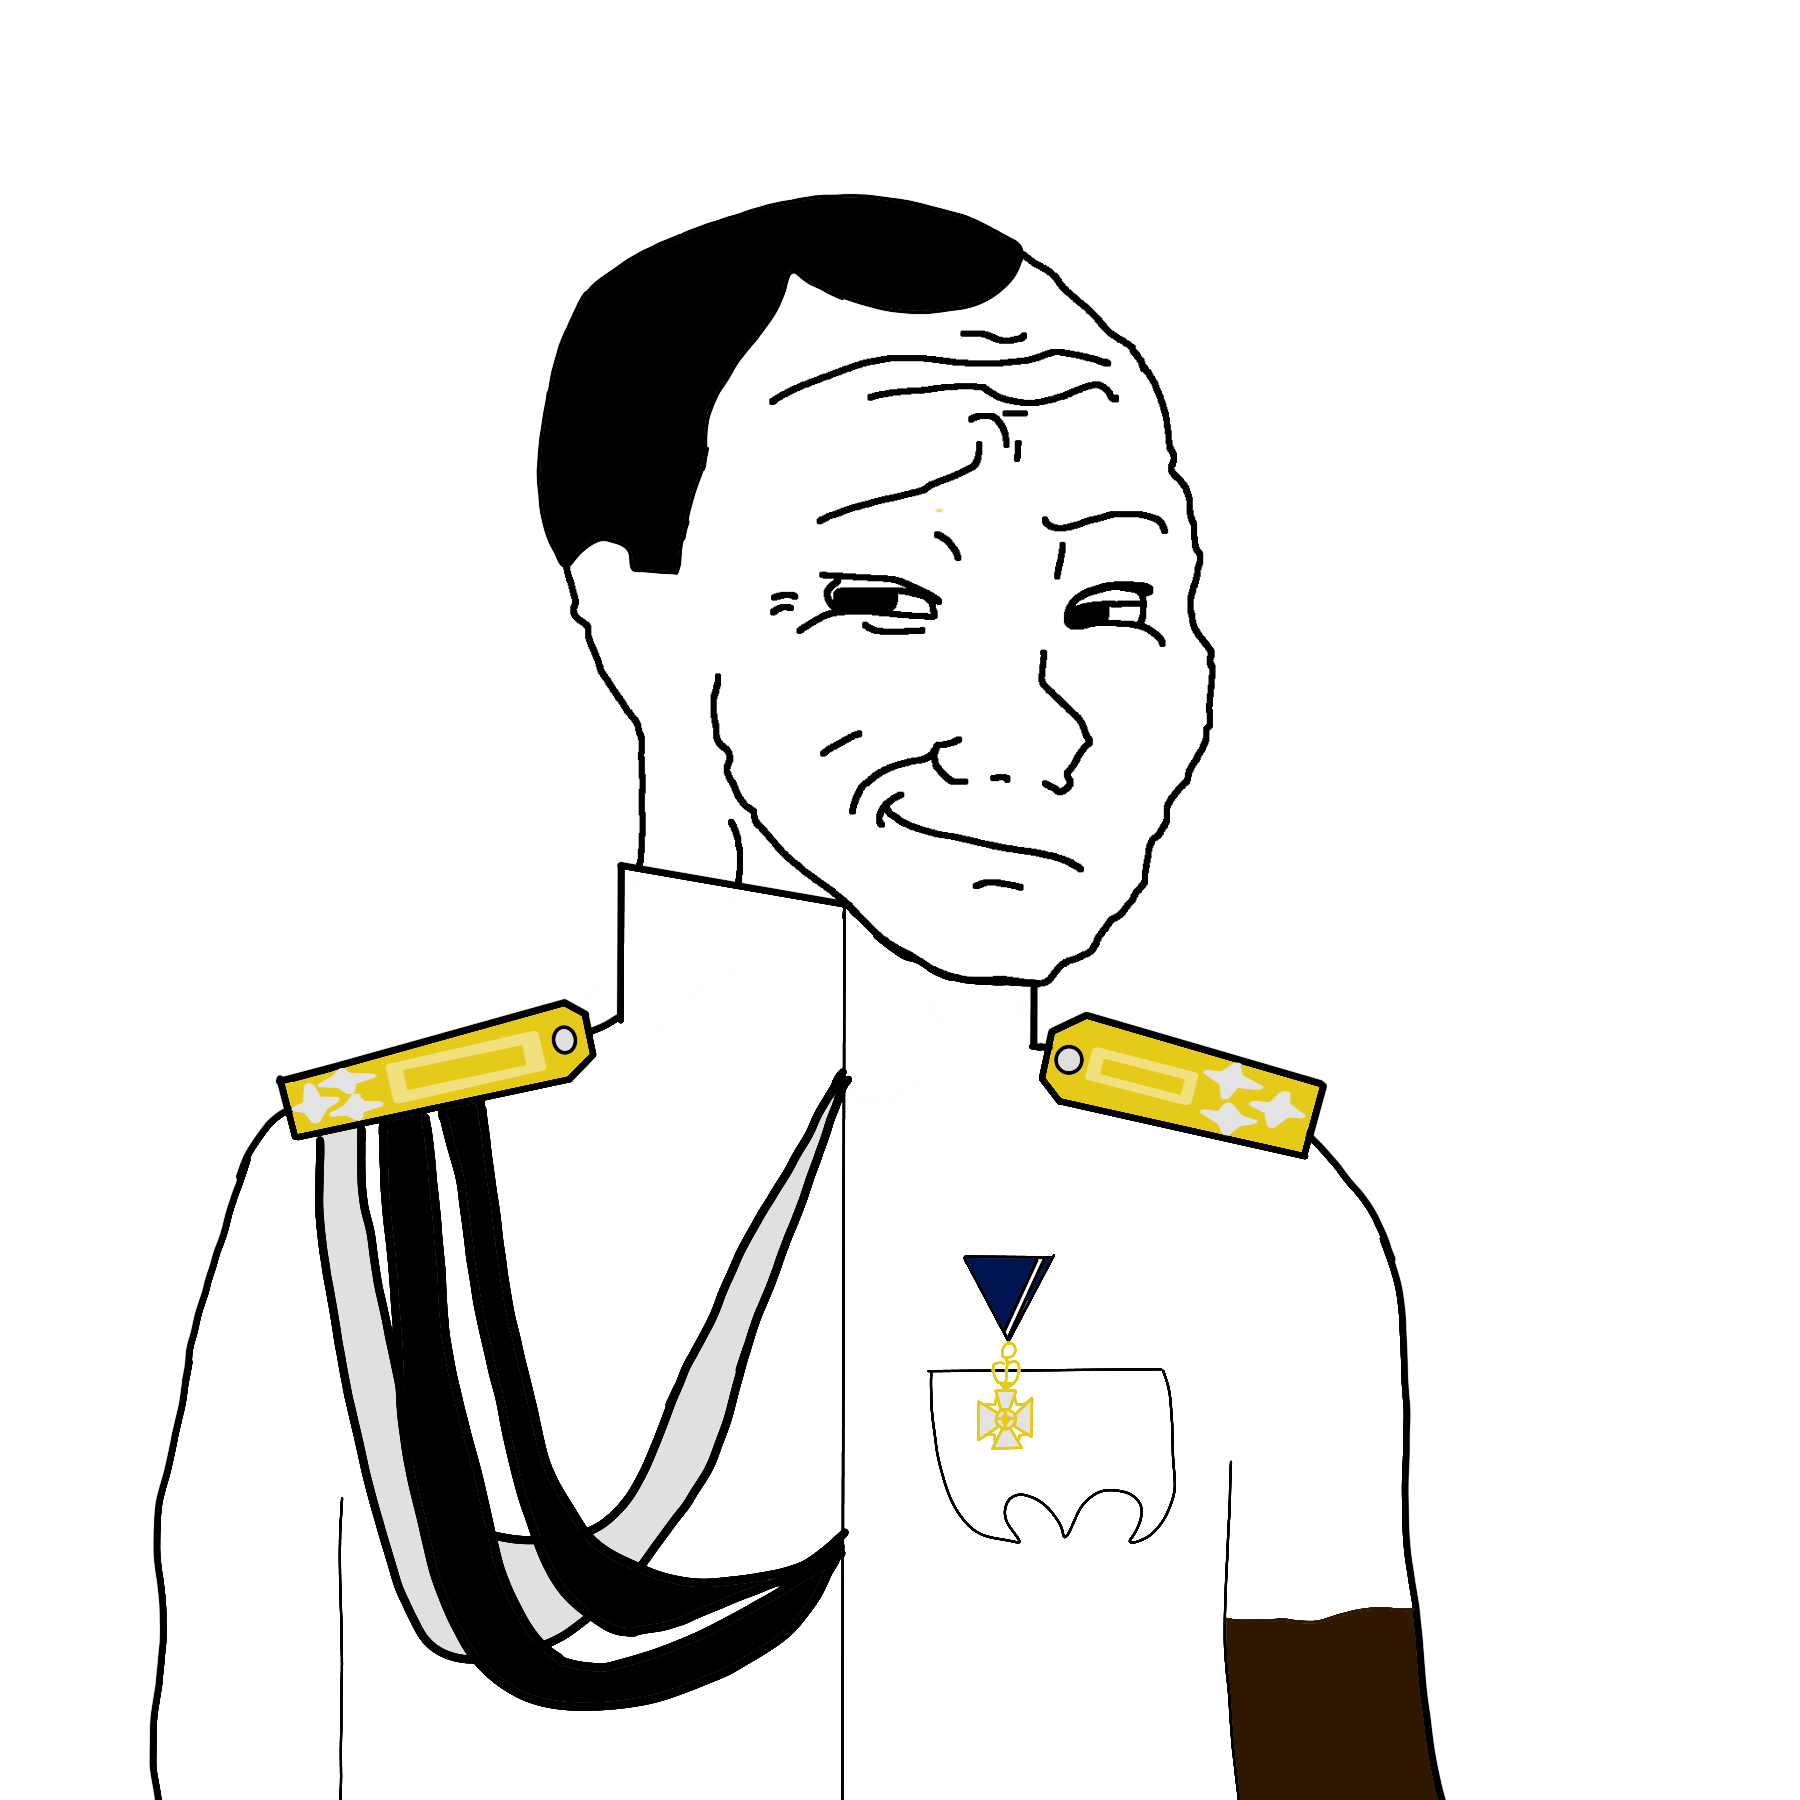
Label: 5_Smugjak